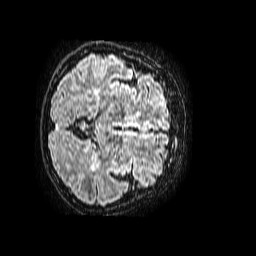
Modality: FLAIR
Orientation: axial
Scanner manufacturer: philips
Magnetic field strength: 1.5 T
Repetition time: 8 s
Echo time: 0.3032 s